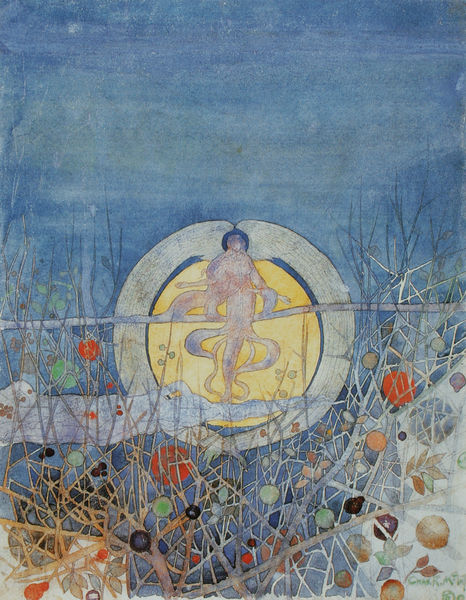
Titel: Vollmond im September
Künstler: Charles Rennie Mackintosh
Standort: Glasgow
Institution: Glasgow School of Art
Schlagwörter: akt, baum, blau, blätter, dunkel, felsen, flügel, gemälde, gott, himmel, meer, nackt, schlaf, wasser, weiß, wolken, aquarell, bäume, gelb, grün, landschaft, mädchen, ocker, see, äste, blumen, braun, frau, haar, hell, kleid, licht, nacht, orange, pastell, zeichnung, blüten, eis, gras, rot, schleier, schnee, tier, tiere, wolke, ansammlung, beige, malerei, muster, ornament, symbolismus, arme, mensch, ast, horizont, natur, sonnenaufgang, zweige, büsche, sonne, sträucher, figur, gold, haare, mutter, blatt, pflanze, pflanzen, rosa, seide, wald, kreis, rund, engel, früchte, ranken, hellblau, landschft, äpfel, farbig, papier, moderne, abstrakt, berge, fels, leere, modern, formen, hellgrün, nebel, sonnenuntergang, tag, winter, wasse, jugendstil, symmetrie, trennung, floral, klimt, striche, abstraktion, surrealismus, ozean, oben, unten, punkte, tusche, mond, religion, algen, himmeö, zweig, traum, form, beeren, gebilde, strich, punkt, nixe, kreise, schlange, wässrig, kugel, kugeln, mosaik, allegorie, flora, göttin, china, widerspiegelung, geometrisch, fisch, mystisch, mythos, nymphe, wesen, dornen, struktur, medusa, schlangen, erscheinung, löwe, gestrüpp, wien, golden, kitsch, aurora, gülden, filigran, mandala, emblem, heilig, sternzeichen, villa stuck, phantasie, franz von stuck, fantasie, geometrie, mucha, wasserspiegel, reptil, seidenmalerei, raster, fische, fischfrau, geschlungen, unterwasser, krake, oktopus, qualle, tintenfisch, unterwasserwelt, gouache, meeresspiegel, spieglung, gleichgewicht, mondaufgang, schlang, meditation, geäste, buddah, mensh, maleri, schalnge, engel octopus, geburt aus der mitte, hundertwasser, kugenl, lict, mysterium, planetenkind, reptilien, schöängeln, sonnenkrake, überwasser, esoterisch, quallen, misaik, faqualle, smybolismus, rotwasser, mosak